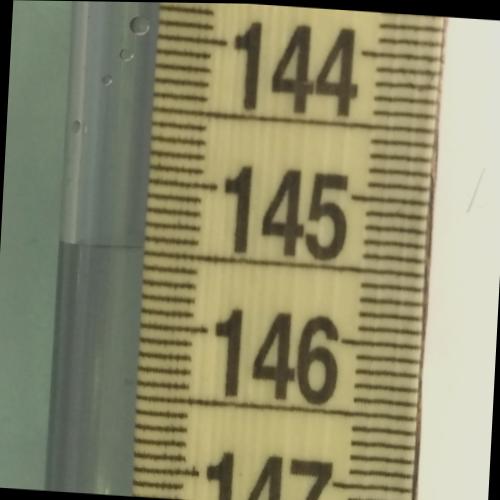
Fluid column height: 145.5 cm